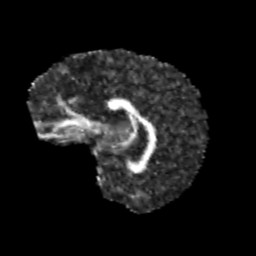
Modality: FA
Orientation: sagittal
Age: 10
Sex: female
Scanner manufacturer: siemens
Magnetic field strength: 3 T
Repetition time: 3.8 s
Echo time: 0.07 s